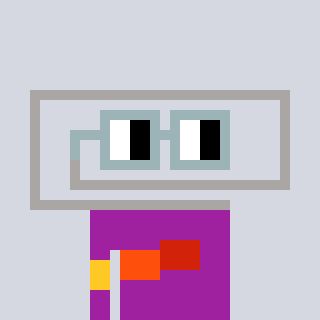
a pixel art character with square dark gray glasses, a paperclip-shaped head and a magenta-colored body on a cool background